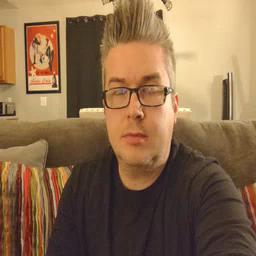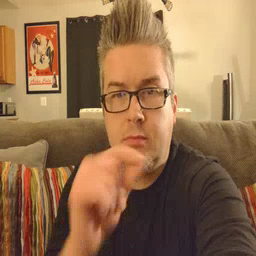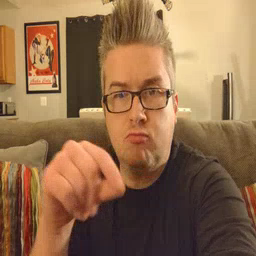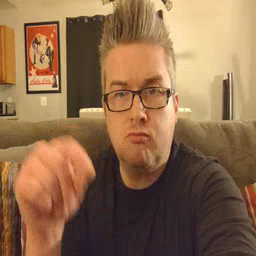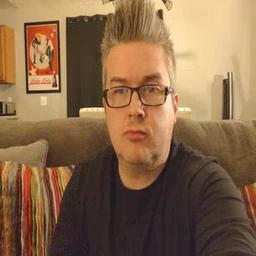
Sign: pen